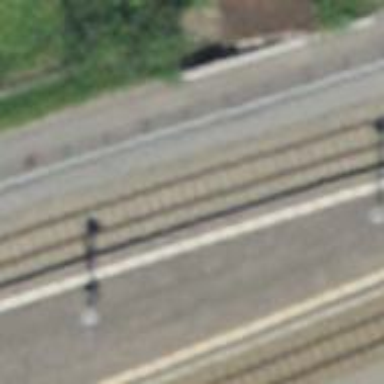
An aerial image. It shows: Narrow-gauge railway siding with electrified contact line.